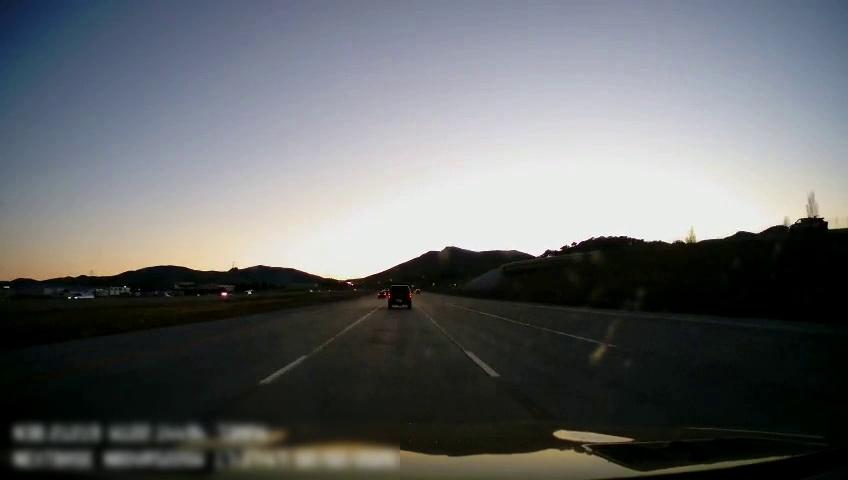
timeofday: Dusk/Dawn/Twilight
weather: Sunny
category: Drivable Space
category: Drivable Space
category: Vehicles | Car
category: Vehicles | Car
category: Vehicles | SUV
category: Vehicles | Car
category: Lanes | Alternate Lane
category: Lanes | Current Lane
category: Lanes | Current Lane
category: Lanes | Alternate Lane
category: Lanes | Alternate Lane